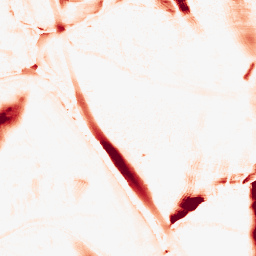
Category: morphological
Decomposition family: morphological_ellipse
Decomposition parameters: operation: opening
width: 20
height: 50
Upsampling method: bspline
Upsampling parameters: scale: 4
Upsampling scale: 4